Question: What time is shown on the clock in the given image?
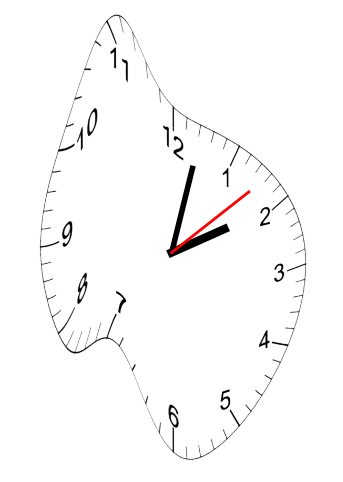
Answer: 02:02:08